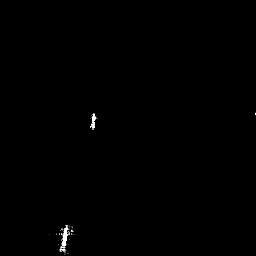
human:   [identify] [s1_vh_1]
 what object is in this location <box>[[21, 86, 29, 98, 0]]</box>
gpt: <ref>1 medium ship at the bottom left</ref>